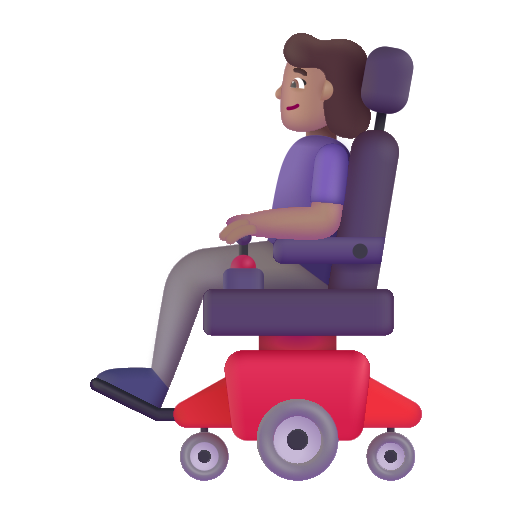
woman in motorized wheelchair color